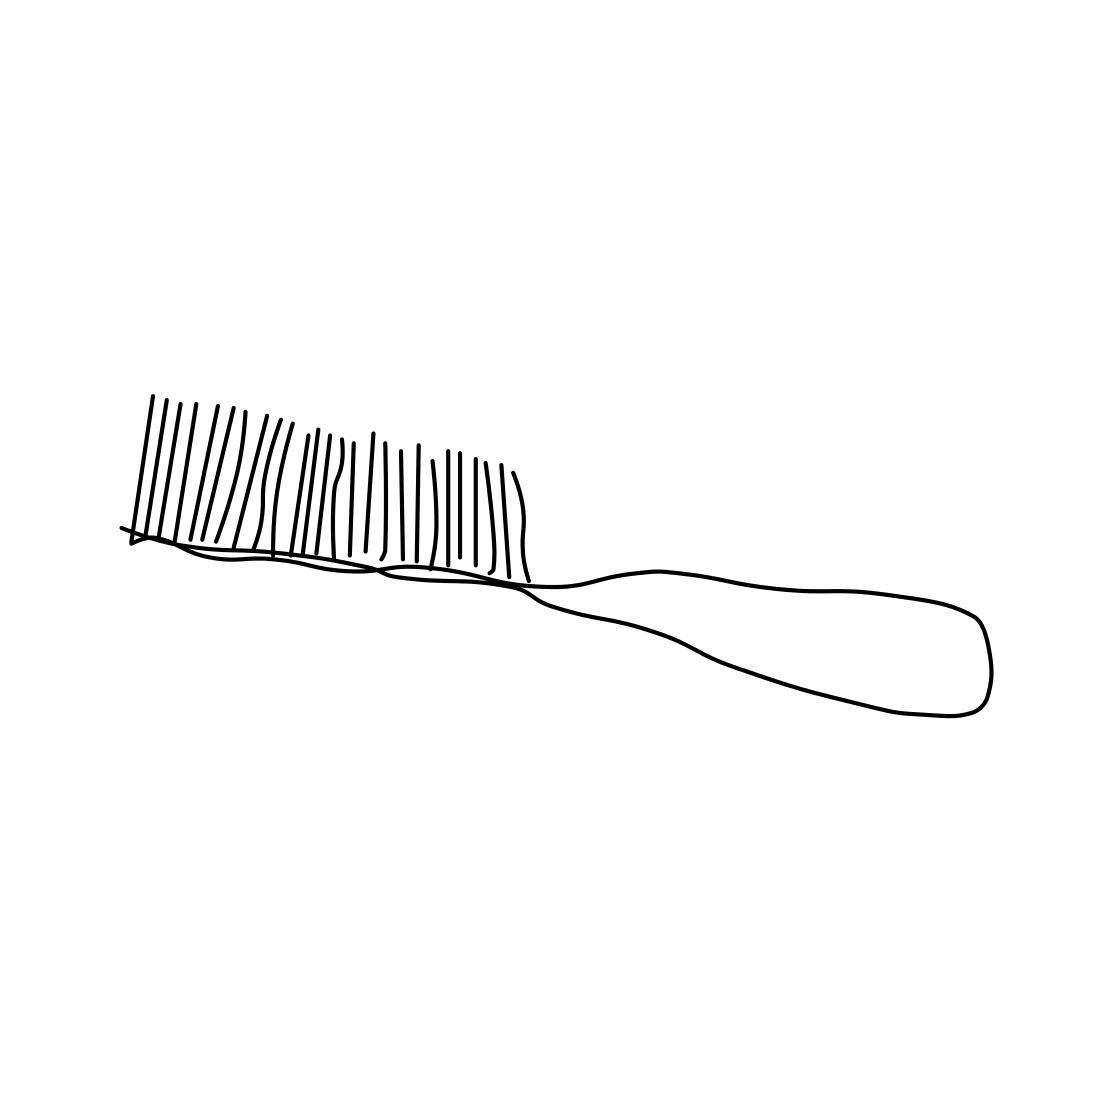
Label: comb